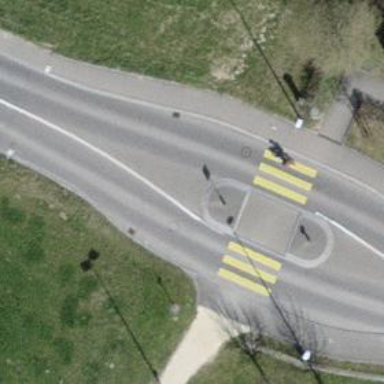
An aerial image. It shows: Uncontrolled zebra crossing with island. The crossing is marked with zebra stripes.